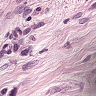
Metastatic tissue present: yes